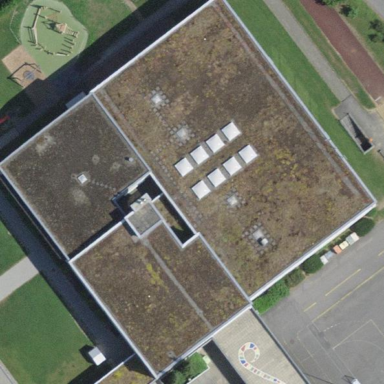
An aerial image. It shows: School building.